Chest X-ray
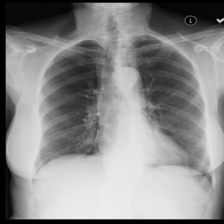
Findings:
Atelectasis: positive
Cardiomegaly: negative
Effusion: negative
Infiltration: negative
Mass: negative
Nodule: negative
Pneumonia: negative
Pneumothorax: negative
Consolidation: negative
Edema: negative
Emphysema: negative
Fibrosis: negative
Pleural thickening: negative
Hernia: negative